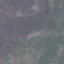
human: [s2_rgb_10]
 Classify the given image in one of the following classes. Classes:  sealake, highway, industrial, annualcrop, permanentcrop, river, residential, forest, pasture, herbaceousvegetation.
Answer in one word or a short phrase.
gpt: HerbaceousVegetation